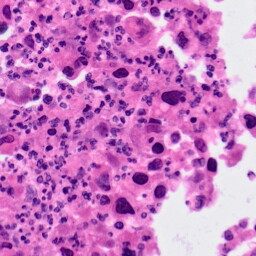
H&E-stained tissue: Lung